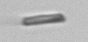
Label: fiber